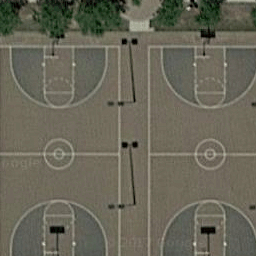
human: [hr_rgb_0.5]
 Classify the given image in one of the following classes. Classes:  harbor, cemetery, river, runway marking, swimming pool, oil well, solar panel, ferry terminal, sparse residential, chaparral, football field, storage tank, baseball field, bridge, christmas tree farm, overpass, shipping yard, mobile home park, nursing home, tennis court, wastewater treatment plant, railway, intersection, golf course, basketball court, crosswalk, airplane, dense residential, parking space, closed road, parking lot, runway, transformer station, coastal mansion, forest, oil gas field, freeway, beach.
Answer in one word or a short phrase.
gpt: basketball court